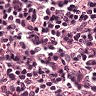
Metastatic tissue present: no